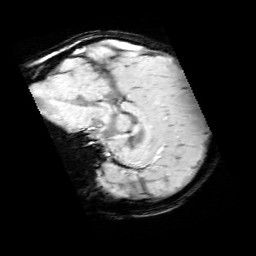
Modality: SWI
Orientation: sagittal
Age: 9
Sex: male
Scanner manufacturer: siemens
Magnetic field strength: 3 T
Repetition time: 0.027 s
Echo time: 0.02 s